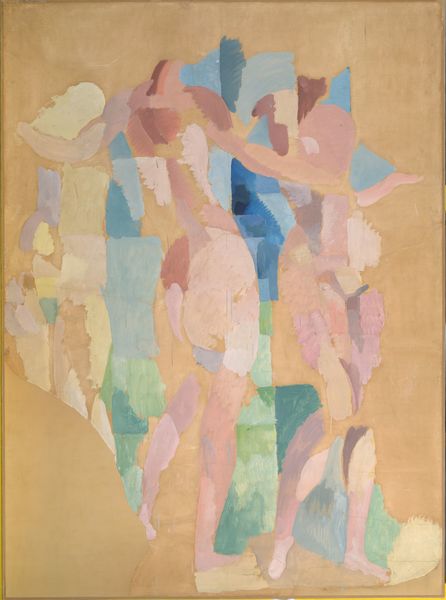
Titel: Die drei Grazien. Studie für <Die Stadt Paris>
Künstler: Robert Delaunay
Standort: Wien
Institution: Albertina, Wien
Schlagwörter: akt, blau, gemälde, hand, haut, himmel, kopf, nackt, weiß, akte, aquarell, frauen, gelb, grün, landschaft, menschen, braun, bunt, frau, hell, männer, orange, pastell, profil, rücken, schwarz, zeichen, rose, rot, wiese, wolke, beige, muster, tanz, arm, arme, blass, gesicht, mensch, bild, hände, natur, figur, gold, personen, blatt, tanzen, rosa, beine, bein, farbig, füße, hintern, papier, zwei, abstrakt, farben, fläche, flächen, modern, farbe, wasserfarben, farbflächen, arsch, stücke, mosaik, unvollendet, fleck, flecken, fragment, fragmentarisch, unfertig, tänzer, kopflos, hautfarben, fragmente, teile, flecke, farbflecken, tache, angeschnitten, gebrochen, puzzle, fraktal, rog, po, k, abgetönt, aufgehellt, er mgrün, zeteilt